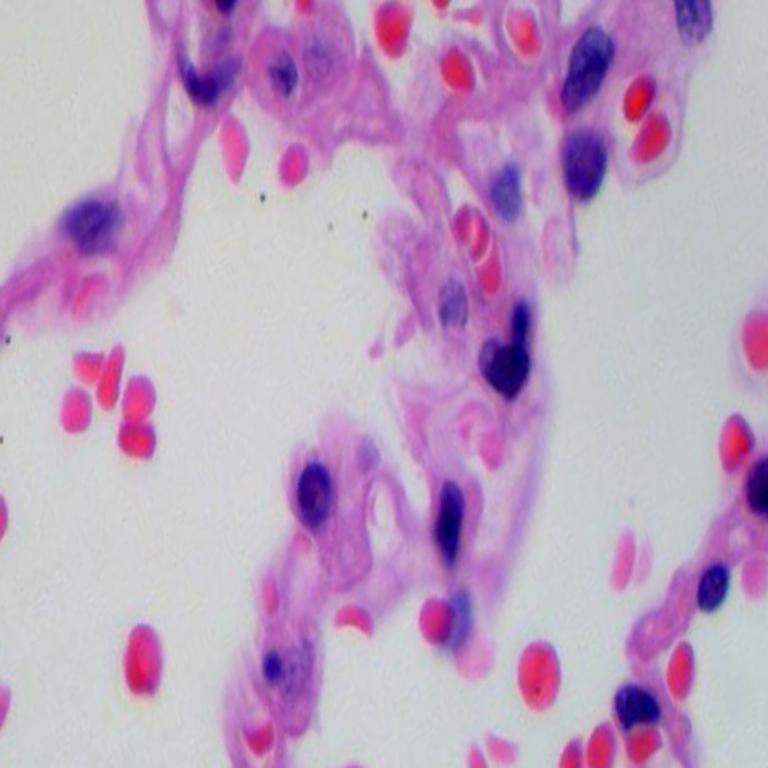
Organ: lung
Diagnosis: benign